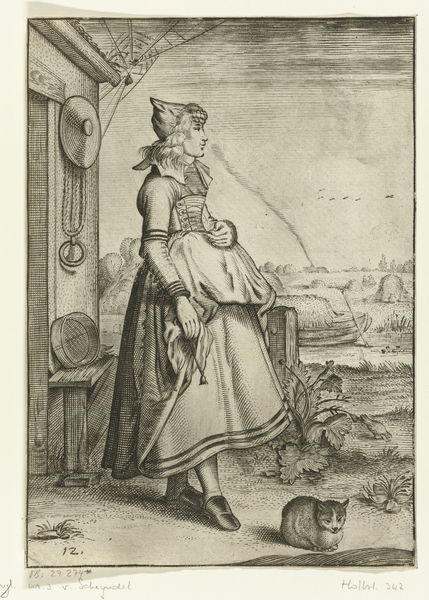
Titel: Boerin uit Hoorn bij een kat
Künstler: Adriaen Matham
Standort: Amsterdam
Institution: Rijksmuseum
Schlagwörter: hat, white, bench, black, dress, gray, grey, hair, painting, woman, gown, flower, sky, boat, field, girl, house, lake, sea, water, child, grass, river, stream, drawing, paper, birds, rope, door, fence, basket, cat, shoes, apron, farm, baby, dutch, holland, pan, stomach, barn, tools, hay, straw, chicken, tornado, canal, pregnant, barge, spider, spiderweb, belly, rag, pans, kansas, fencepost, twister, l, female dress